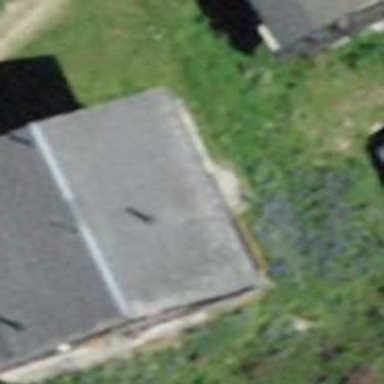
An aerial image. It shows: Part of building.